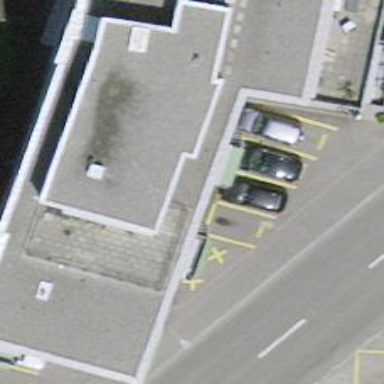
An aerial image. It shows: Driving school.